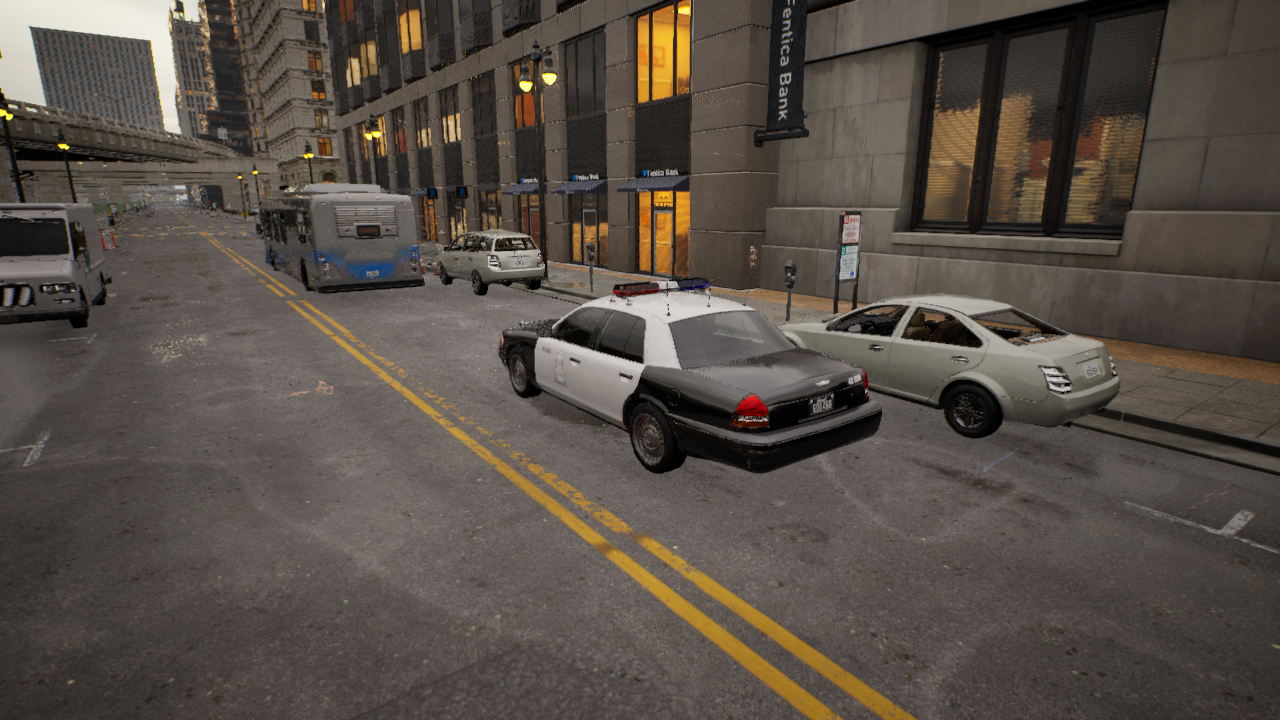
Venue: downtown
Lighting: golden hour
Vehicle rig: sedan